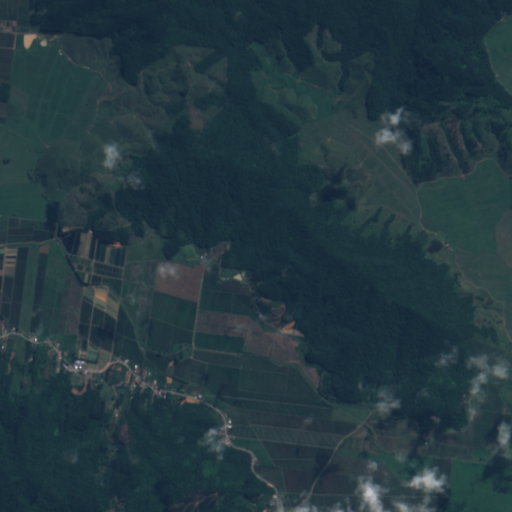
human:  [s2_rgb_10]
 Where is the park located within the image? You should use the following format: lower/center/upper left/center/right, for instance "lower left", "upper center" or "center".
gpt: The park is located in the lower left of the image.
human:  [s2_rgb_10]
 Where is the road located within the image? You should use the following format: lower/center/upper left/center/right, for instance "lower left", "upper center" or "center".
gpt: There is no road in the image.